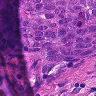
Metastatic tissue present: yes